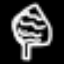
Label: leaf